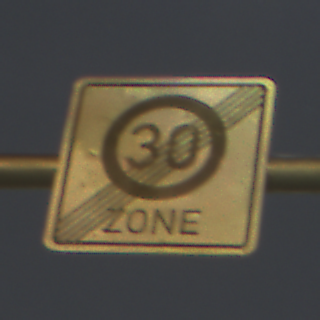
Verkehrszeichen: EndeZone30
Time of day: Night
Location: Outdoor (Urban)
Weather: PartlyCloudy
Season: NotSpecified
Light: Artificial